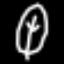
Label: leaf